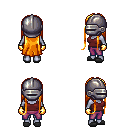
a pixel art fantasy rpg character, female body template, dark elf, purple skin, maroon pirate shirt, magenta pants, light blonde extra-long hairstyle, metal helm, gold gloves, gray slippers, four views (front, back, left, right), 2x2 character sprite sheet, small pixel art, hard edges, no anti-aliasing